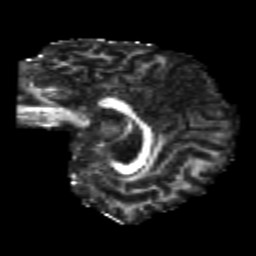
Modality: FA
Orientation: sagittal
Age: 22
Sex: female
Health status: healthy
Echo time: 0.074 s